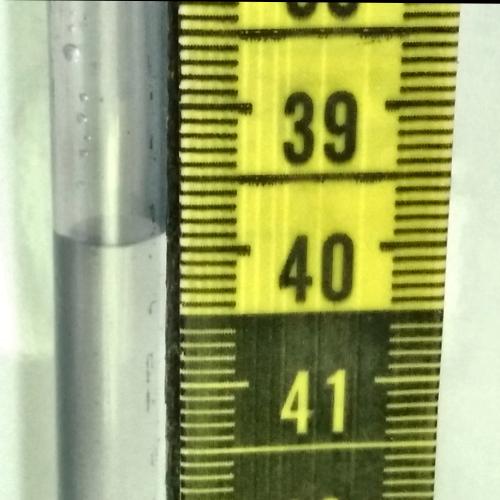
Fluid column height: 39.9 cm